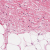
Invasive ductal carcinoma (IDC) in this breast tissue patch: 0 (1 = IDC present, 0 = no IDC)